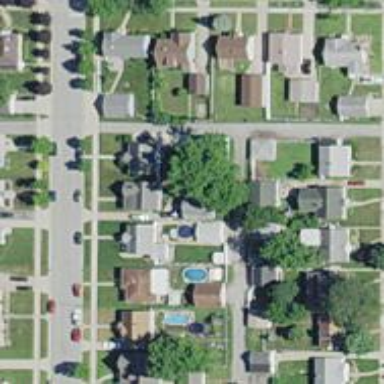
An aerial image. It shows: Neighborhood.